五年级 · 立体几何学
计算下面图形的表面积和体积。(单位：厘米)
(1)

(2)

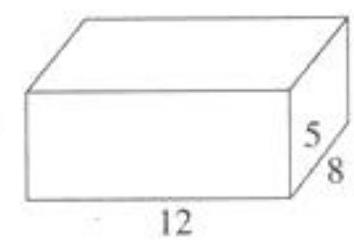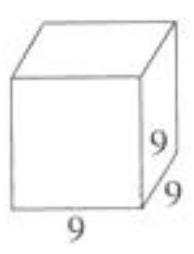
答案: 解 (1) 解: 表面积： $(12 \times 8+12 \times 5+8 \times 5) \times 2=(96+60+40) \times 2=196 \times 2=392$ (平方厘米)

体积： $12 \times 8 \times 5=480$ (立方厘米)

(2) 解: 表面积: $9 \times 9 \times 6=486$ (平方厘米)

体积: $9 \times 9 \times 9=729$ (立方厘米)